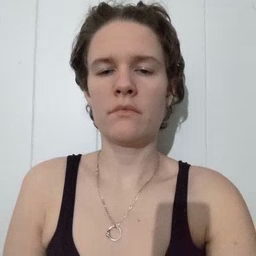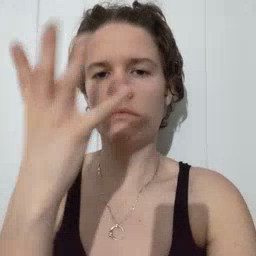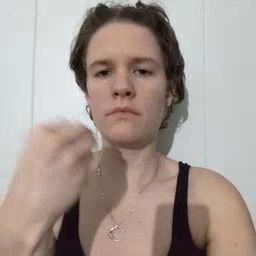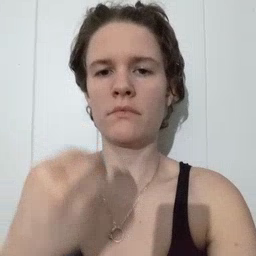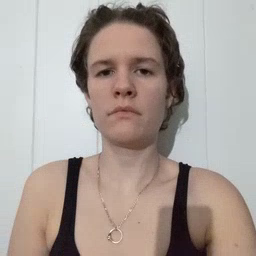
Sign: pretty